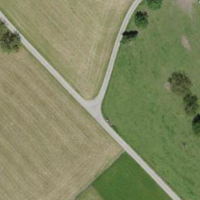
EUNIS habitat code: 24
Species observed at this site:
Buteo buteo
Phoenicurus ochruros